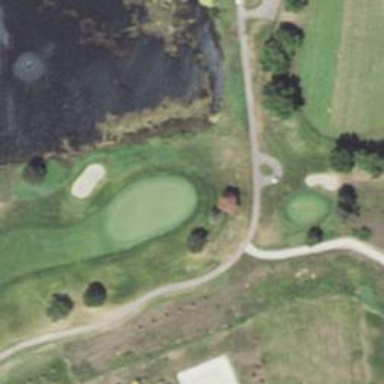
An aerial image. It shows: Service road designated as golf cart path.